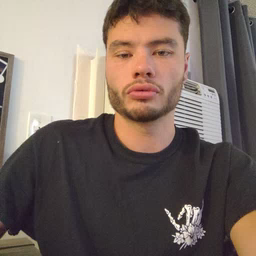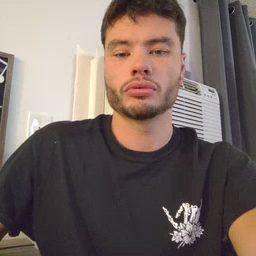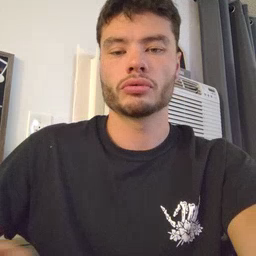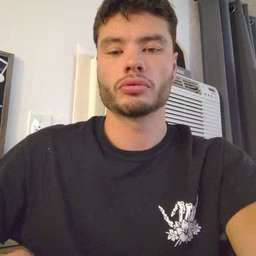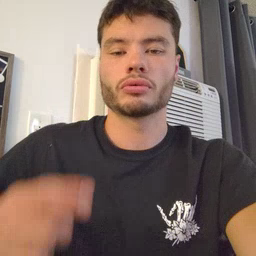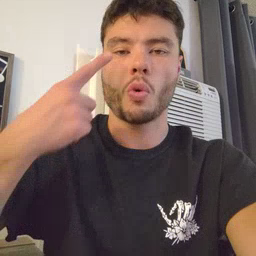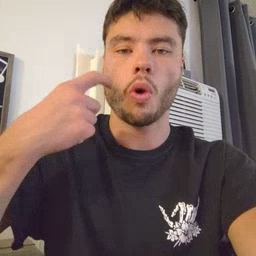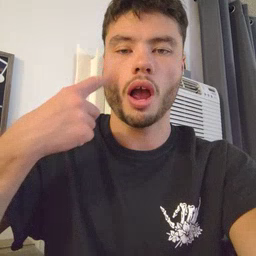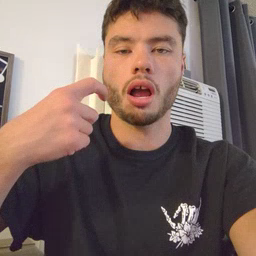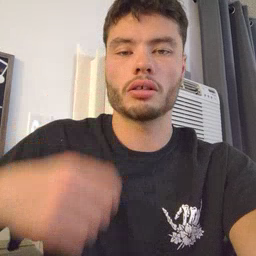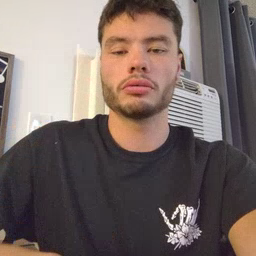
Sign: cry